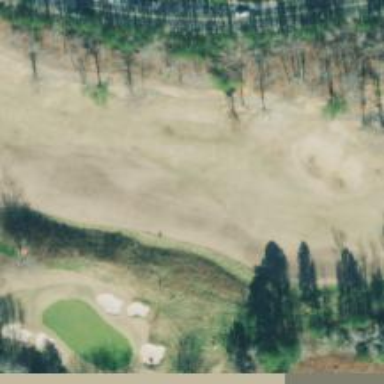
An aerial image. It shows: Golf fairway surrounded by grass.